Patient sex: M
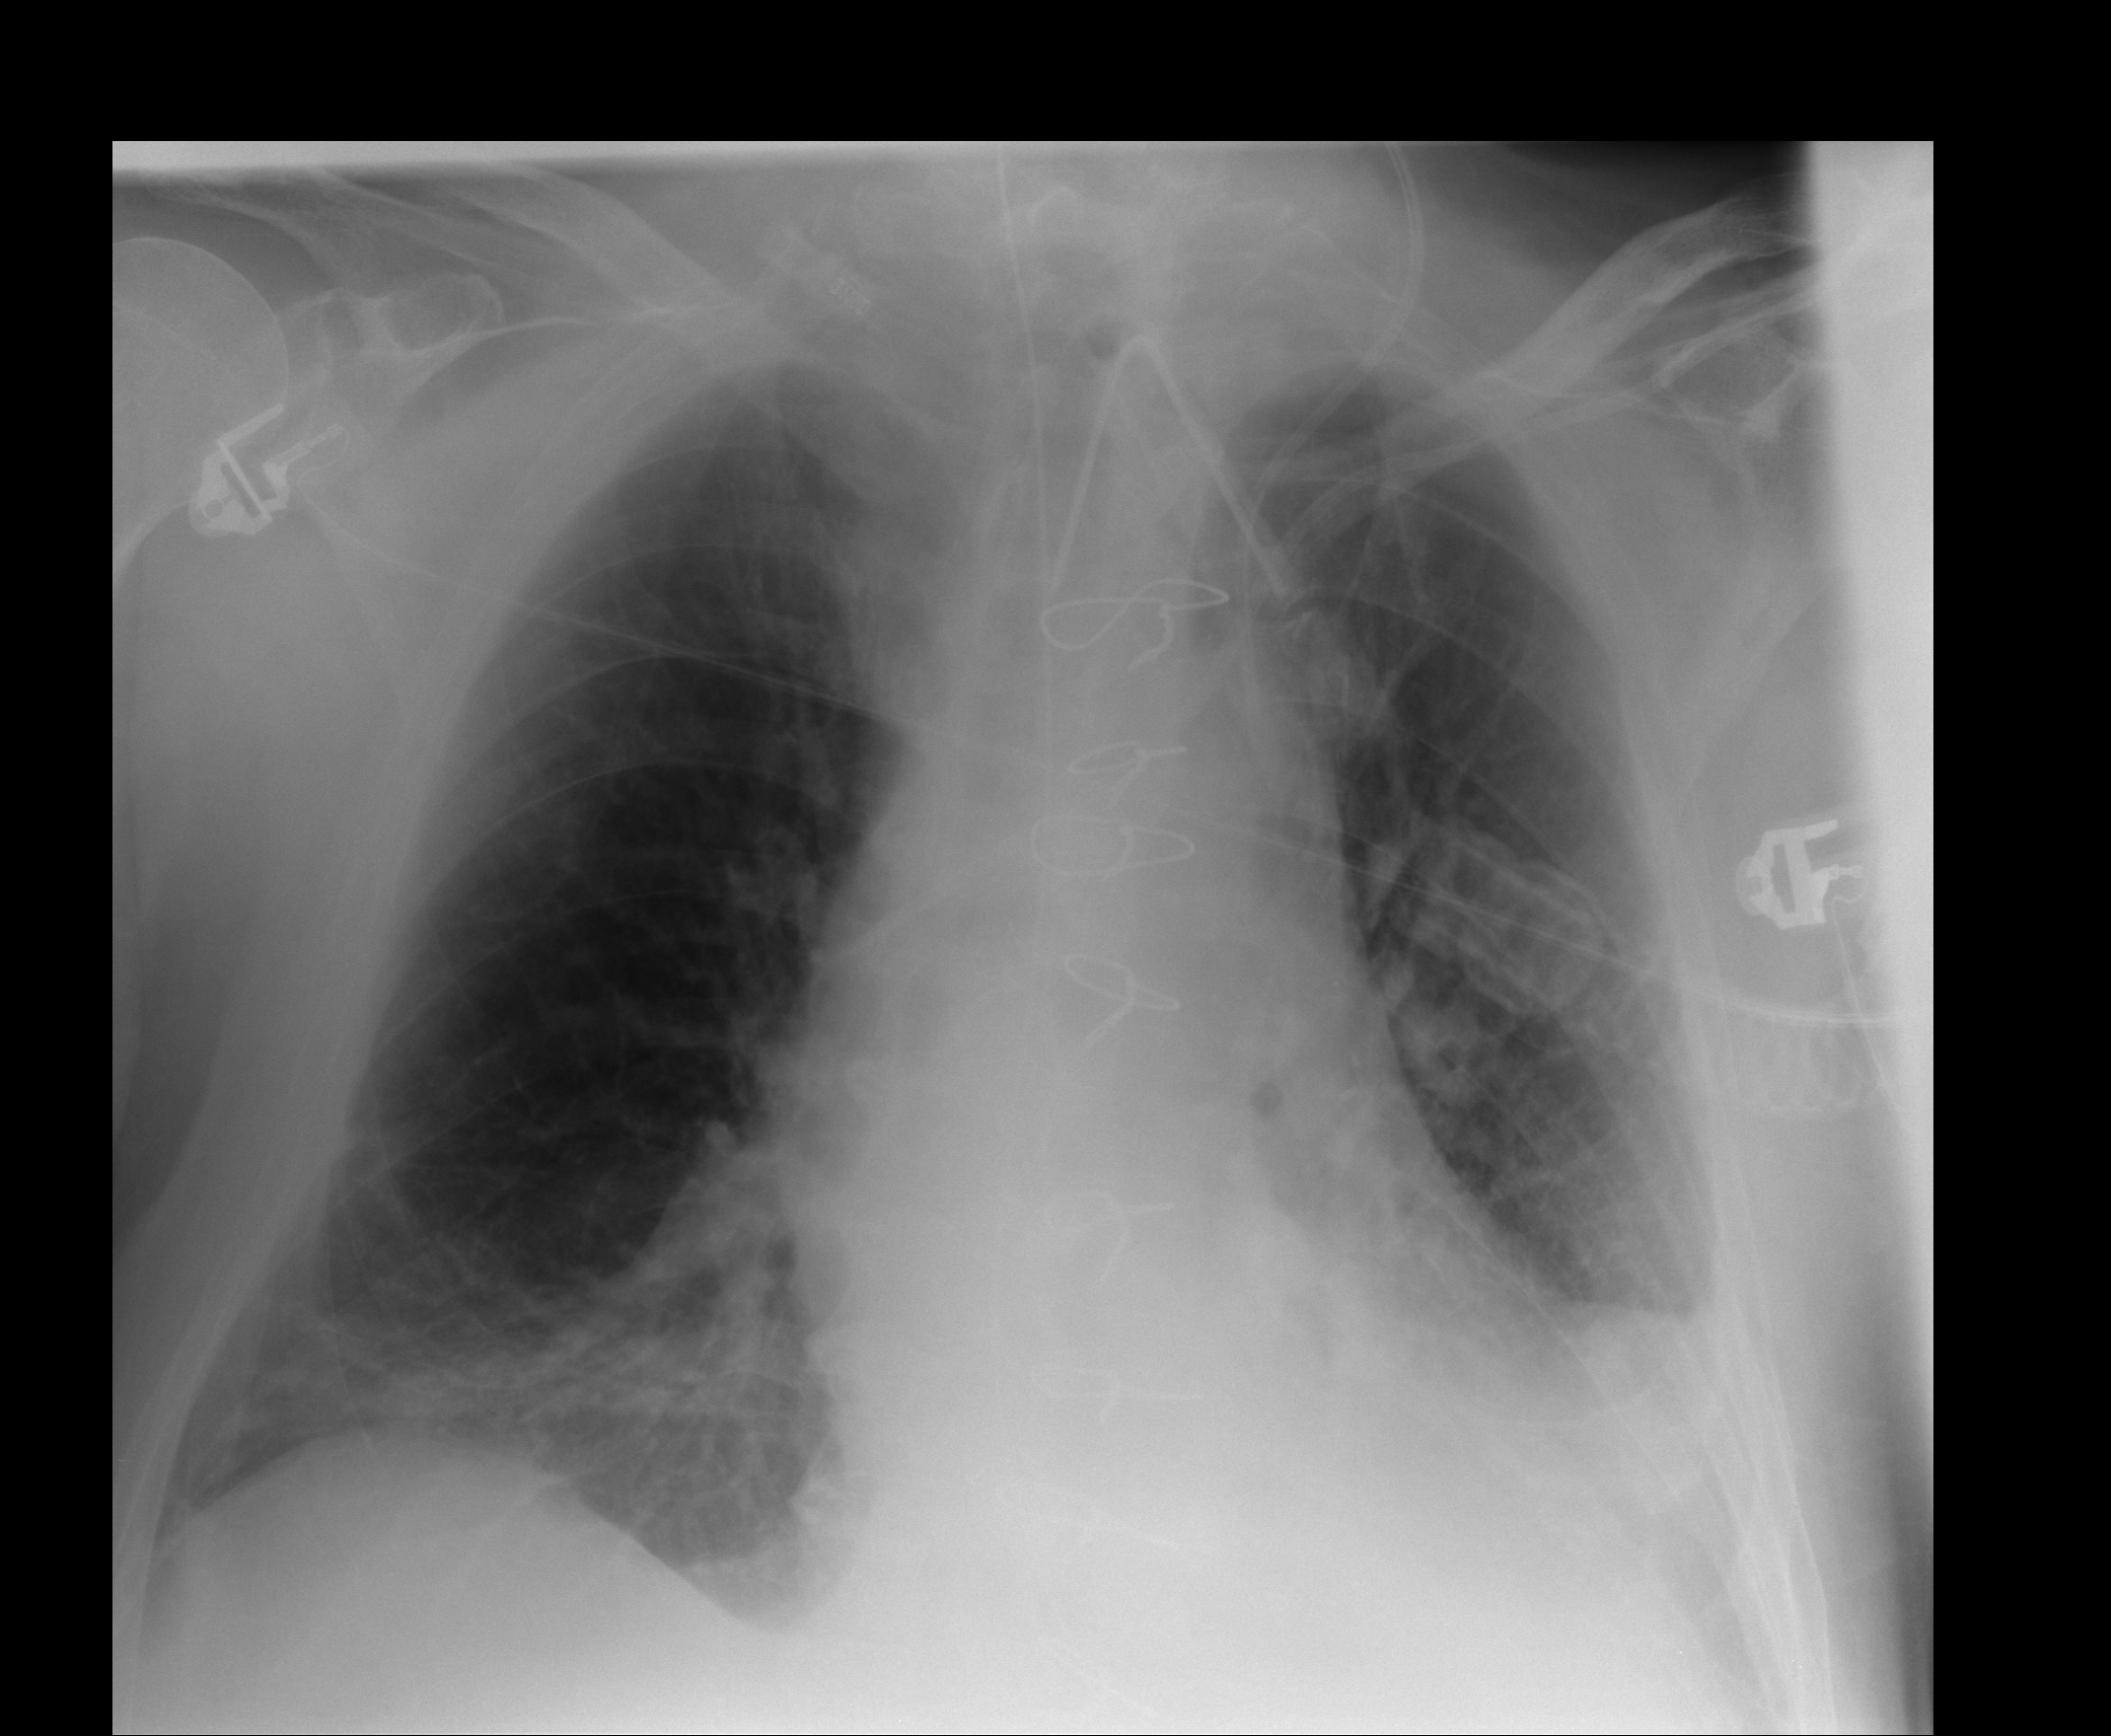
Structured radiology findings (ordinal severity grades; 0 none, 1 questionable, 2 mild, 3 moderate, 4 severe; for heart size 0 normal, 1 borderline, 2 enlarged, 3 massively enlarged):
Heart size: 2
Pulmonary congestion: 1
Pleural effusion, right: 0
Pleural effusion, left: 1
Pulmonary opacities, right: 0
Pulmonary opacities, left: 1
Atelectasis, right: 2
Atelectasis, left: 2